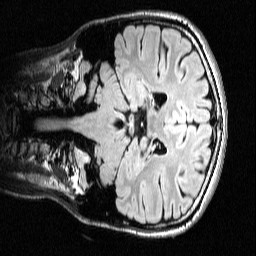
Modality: FLAIR
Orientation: coronal
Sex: female
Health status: ill
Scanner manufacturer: siemens
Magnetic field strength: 3 T
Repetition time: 7 s
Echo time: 0.372 s